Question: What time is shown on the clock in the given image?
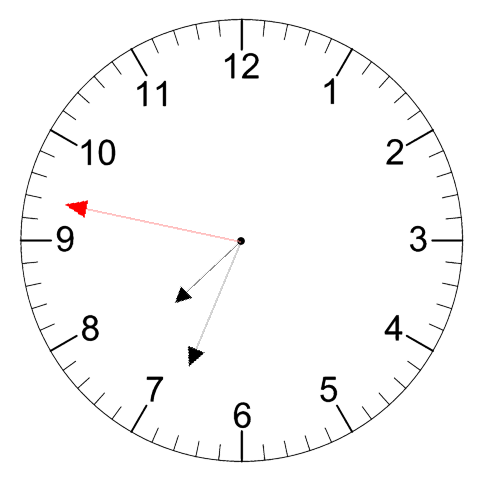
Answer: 07:33:47